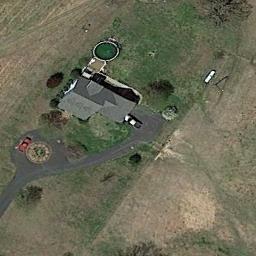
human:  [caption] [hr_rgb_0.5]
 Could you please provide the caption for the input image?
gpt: There is a building in the spare residential .

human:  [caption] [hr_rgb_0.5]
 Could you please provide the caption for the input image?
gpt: In a sparse residential area there is a grey house and a swimming pool surrounded by grass .

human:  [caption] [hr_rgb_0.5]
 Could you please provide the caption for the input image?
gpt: The sparse residential is on the grass next to the bare land and a road .

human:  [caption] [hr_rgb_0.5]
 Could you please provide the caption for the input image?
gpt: A path leads to these two houses which are surrounded by lawn .

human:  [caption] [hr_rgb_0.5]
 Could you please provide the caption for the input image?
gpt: A sparse residential area with a black building on the green meadow .